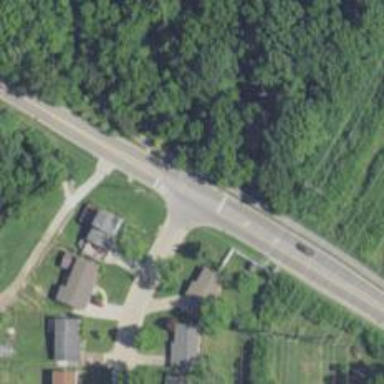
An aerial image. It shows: Tertiary road.